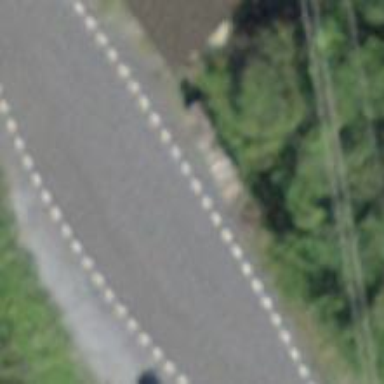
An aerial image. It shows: Passing place on the road.